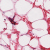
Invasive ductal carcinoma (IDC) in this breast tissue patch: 0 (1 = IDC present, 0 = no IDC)